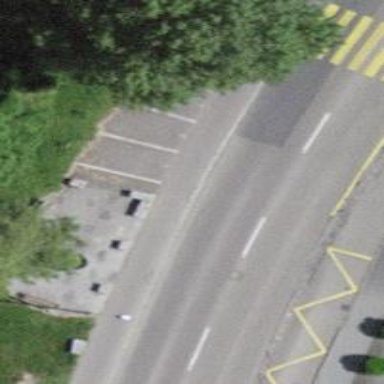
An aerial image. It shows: Public transport stop position.